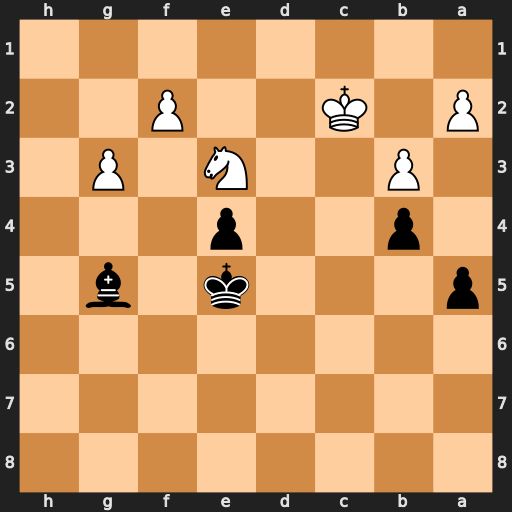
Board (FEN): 8/8/8/p3k1b1/1p2p3/1P2N1P1/P1K2P2/8
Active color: b
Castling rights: -
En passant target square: -
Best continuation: Bxe3 fxe3 Kf5 Kd2 Kg4